Question: I just want to know how I can rotate this camera ( aerialCamera ) to 180deg? I try camera.rotation.y but I think I'm not doing it right.
'''
aerialCamera = new THREE.PerspectiveCamera(80, w/h, 0.1, 1000);
aerialCamera.position.set(0, 35, 0);
aerialCamera.lookAt( scene.position );
scene.add( aerialCamera );
'''
A picture to understand what I would like:

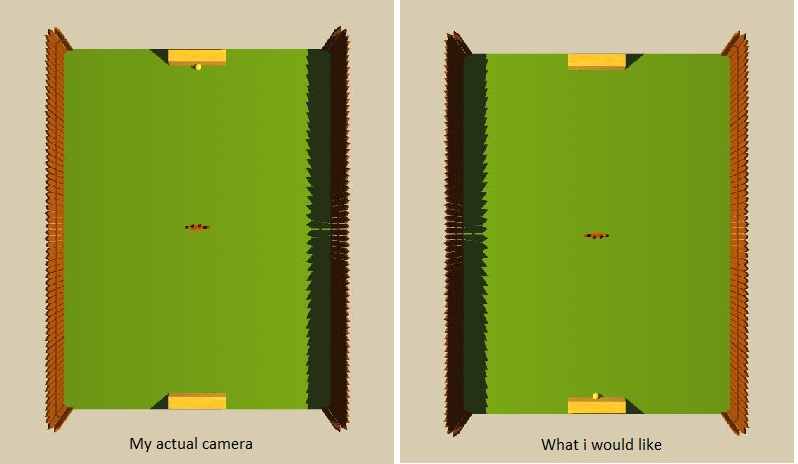
Answer: The issue is 'lookAt' requires an 'up' vector that points in the direction the top of the camera is facing. The default is 'up' is 0, 1, 0 or up but since you're making the camera look straight down the top of the camera (like imagine you actually had a real camera in your hands with a top, front, bottom, back, etc) is not pointing up (toward the sky)
you can fix this in 2 ways
(1) give three.js an <URL> value for the camera
either 'camera.up.set(0, 0, 1)' or 'camera.up.set(0, 0, -1)'. Then call 'camera.lookAt(...)'
(2) don't use look at.
so then 'camera.rotation.set(Math.PI / -2, 0, 0)' or 'camera.rotation.set(Math.PI / -2, 0, Math.PI)'